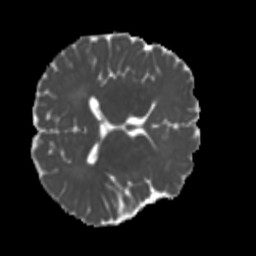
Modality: MD
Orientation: axial
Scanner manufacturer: siemens
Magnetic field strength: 3 T
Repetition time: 4 s
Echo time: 0.0594 s